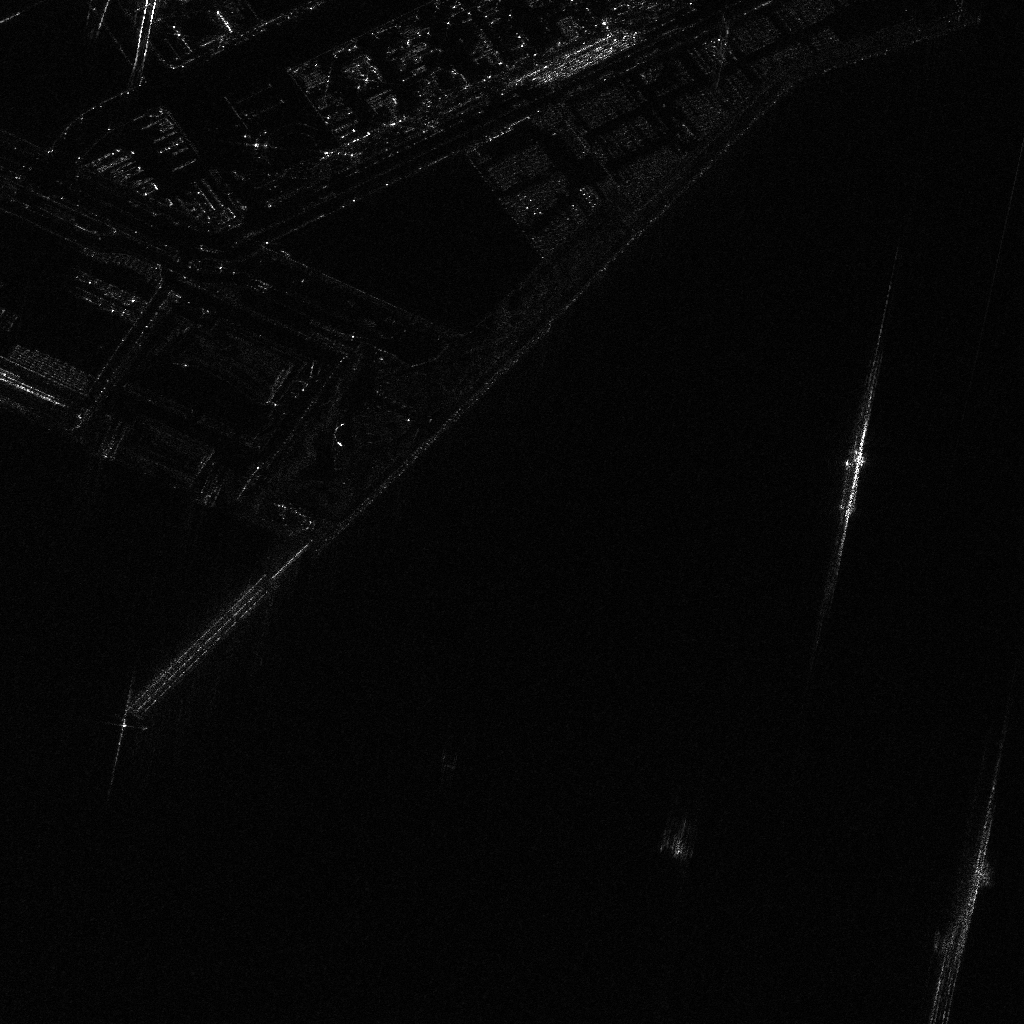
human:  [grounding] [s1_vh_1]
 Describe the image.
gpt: In the satellite image, there is  <ref>1 medium cell-container </ref> <box>[[93, 83, 95, 95, 16]]</box> located at bottom right,  <ref>1 medium cell-container </ref> <box>[[81, 40, 83, 52, 14]]</box> located at right.